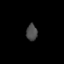
Tissue: prostate
Cell type: Fibroblasts
Senescence score: 0.6956
Nuclear area (px): 178
Mean DAPI intensity: 74.573